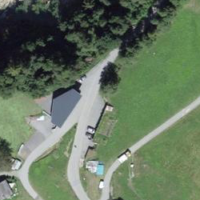
EUNIS habitat code: 24
Species observed at this site:
Aporia crataegi
Campanula trachelium
Picromerus bidens
Plantago media
Nymphalis antiopa
Filipendula ulmaria